Question: Create-React-App provides a URL that I can connect through my 'LAN' network like this:

Is there a way to expose the NextJS URL through the 'LAN' network?
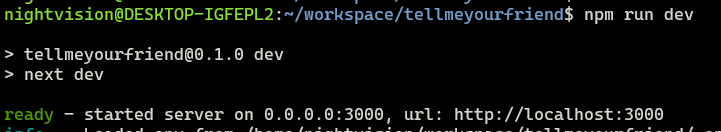
Answer: The server accessible on the local network, as long as the network is configured properly (and doesn't have something like <URL>. All you need to do is find out which IP address your network's router is allocating to you. On Windows, this can be done by checking the results of 'ipconfig'. On Linux, you can use 'ip addr'. Then, when you want to access the app from another device, just use the IP found above followed by the port set in next.js.
For example, I have a machine whose network IP address is 192.168.1.2. On that machine, I have a Next app running on port 56381.
> '''
ready - started server on 0.0.0.0:56381, url: http://localhost:56381
'''
I can access it on my phone by going to '192.168.1.2:56381'.